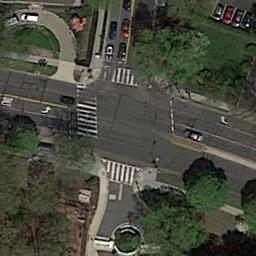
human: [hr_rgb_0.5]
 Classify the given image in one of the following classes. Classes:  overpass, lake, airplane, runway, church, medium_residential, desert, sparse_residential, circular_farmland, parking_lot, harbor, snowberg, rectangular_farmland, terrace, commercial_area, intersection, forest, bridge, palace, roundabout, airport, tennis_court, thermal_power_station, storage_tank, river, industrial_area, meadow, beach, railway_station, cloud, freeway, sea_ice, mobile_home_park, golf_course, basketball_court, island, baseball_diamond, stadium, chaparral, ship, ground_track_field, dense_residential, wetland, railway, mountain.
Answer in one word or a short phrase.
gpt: intersection